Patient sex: M
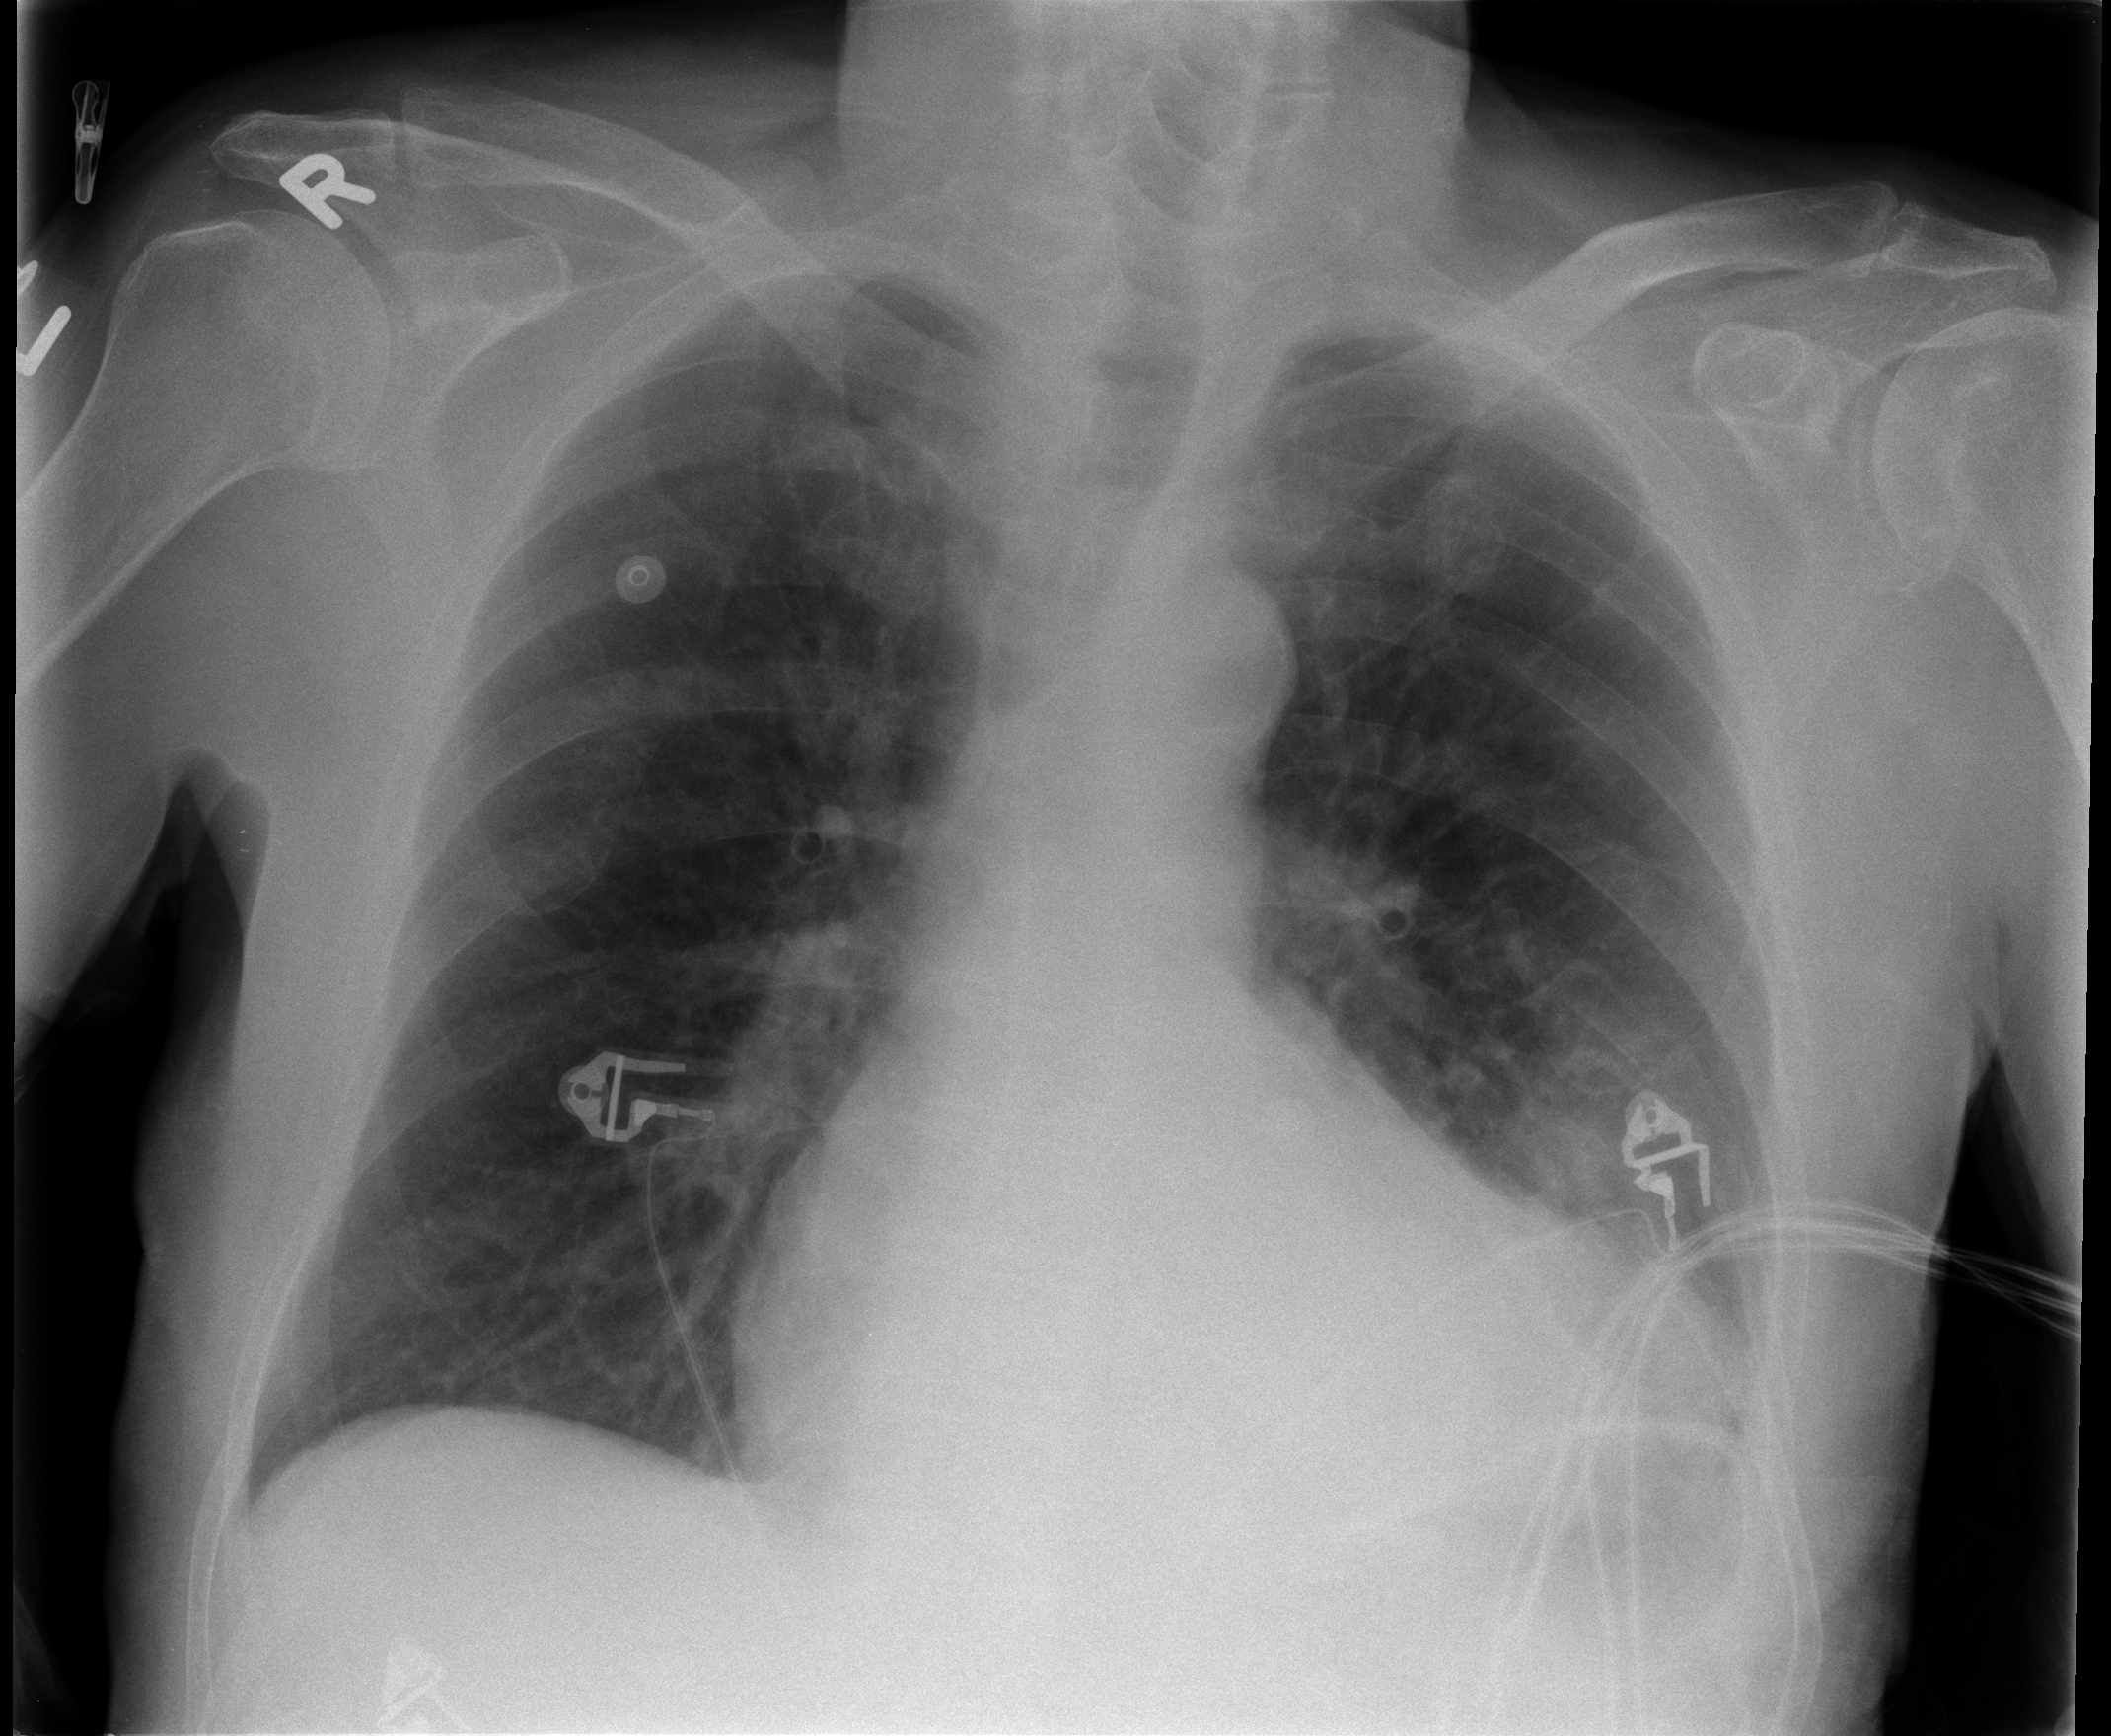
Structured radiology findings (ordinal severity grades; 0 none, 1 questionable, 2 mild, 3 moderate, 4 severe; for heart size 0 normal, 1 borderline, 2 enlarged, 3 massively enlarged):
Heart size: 2
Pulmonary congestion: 1
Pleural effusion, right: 2
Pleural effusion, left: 2
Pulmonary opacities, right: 0
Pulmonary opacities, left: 0
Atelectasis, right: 0
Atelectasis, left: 2